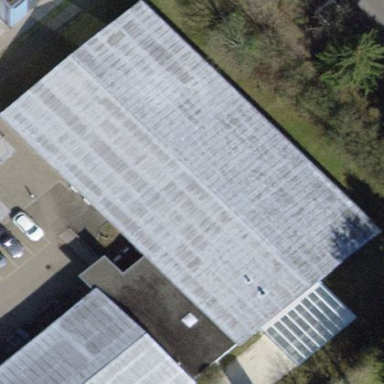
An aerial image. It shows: Commercial building.